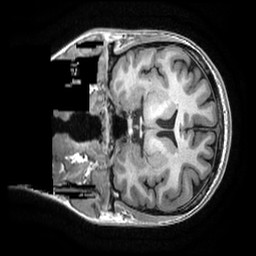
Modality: T1w
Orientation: coronal
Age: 31
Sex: female
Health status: healthy
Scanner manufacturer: ge